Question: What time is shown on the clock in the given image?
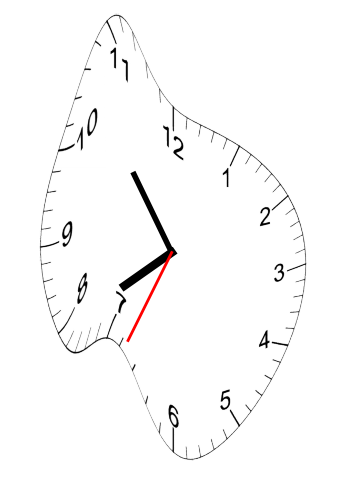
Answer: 07:53:34